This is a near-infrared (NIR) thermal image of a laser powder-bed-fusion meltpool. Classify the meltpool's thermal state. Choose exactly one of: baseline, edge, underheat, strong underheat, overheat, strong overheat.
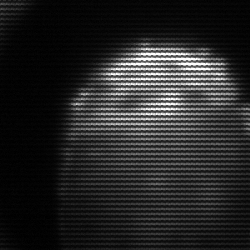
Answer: edge